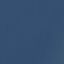
Land use / land cover class: SeaLake